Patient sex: F
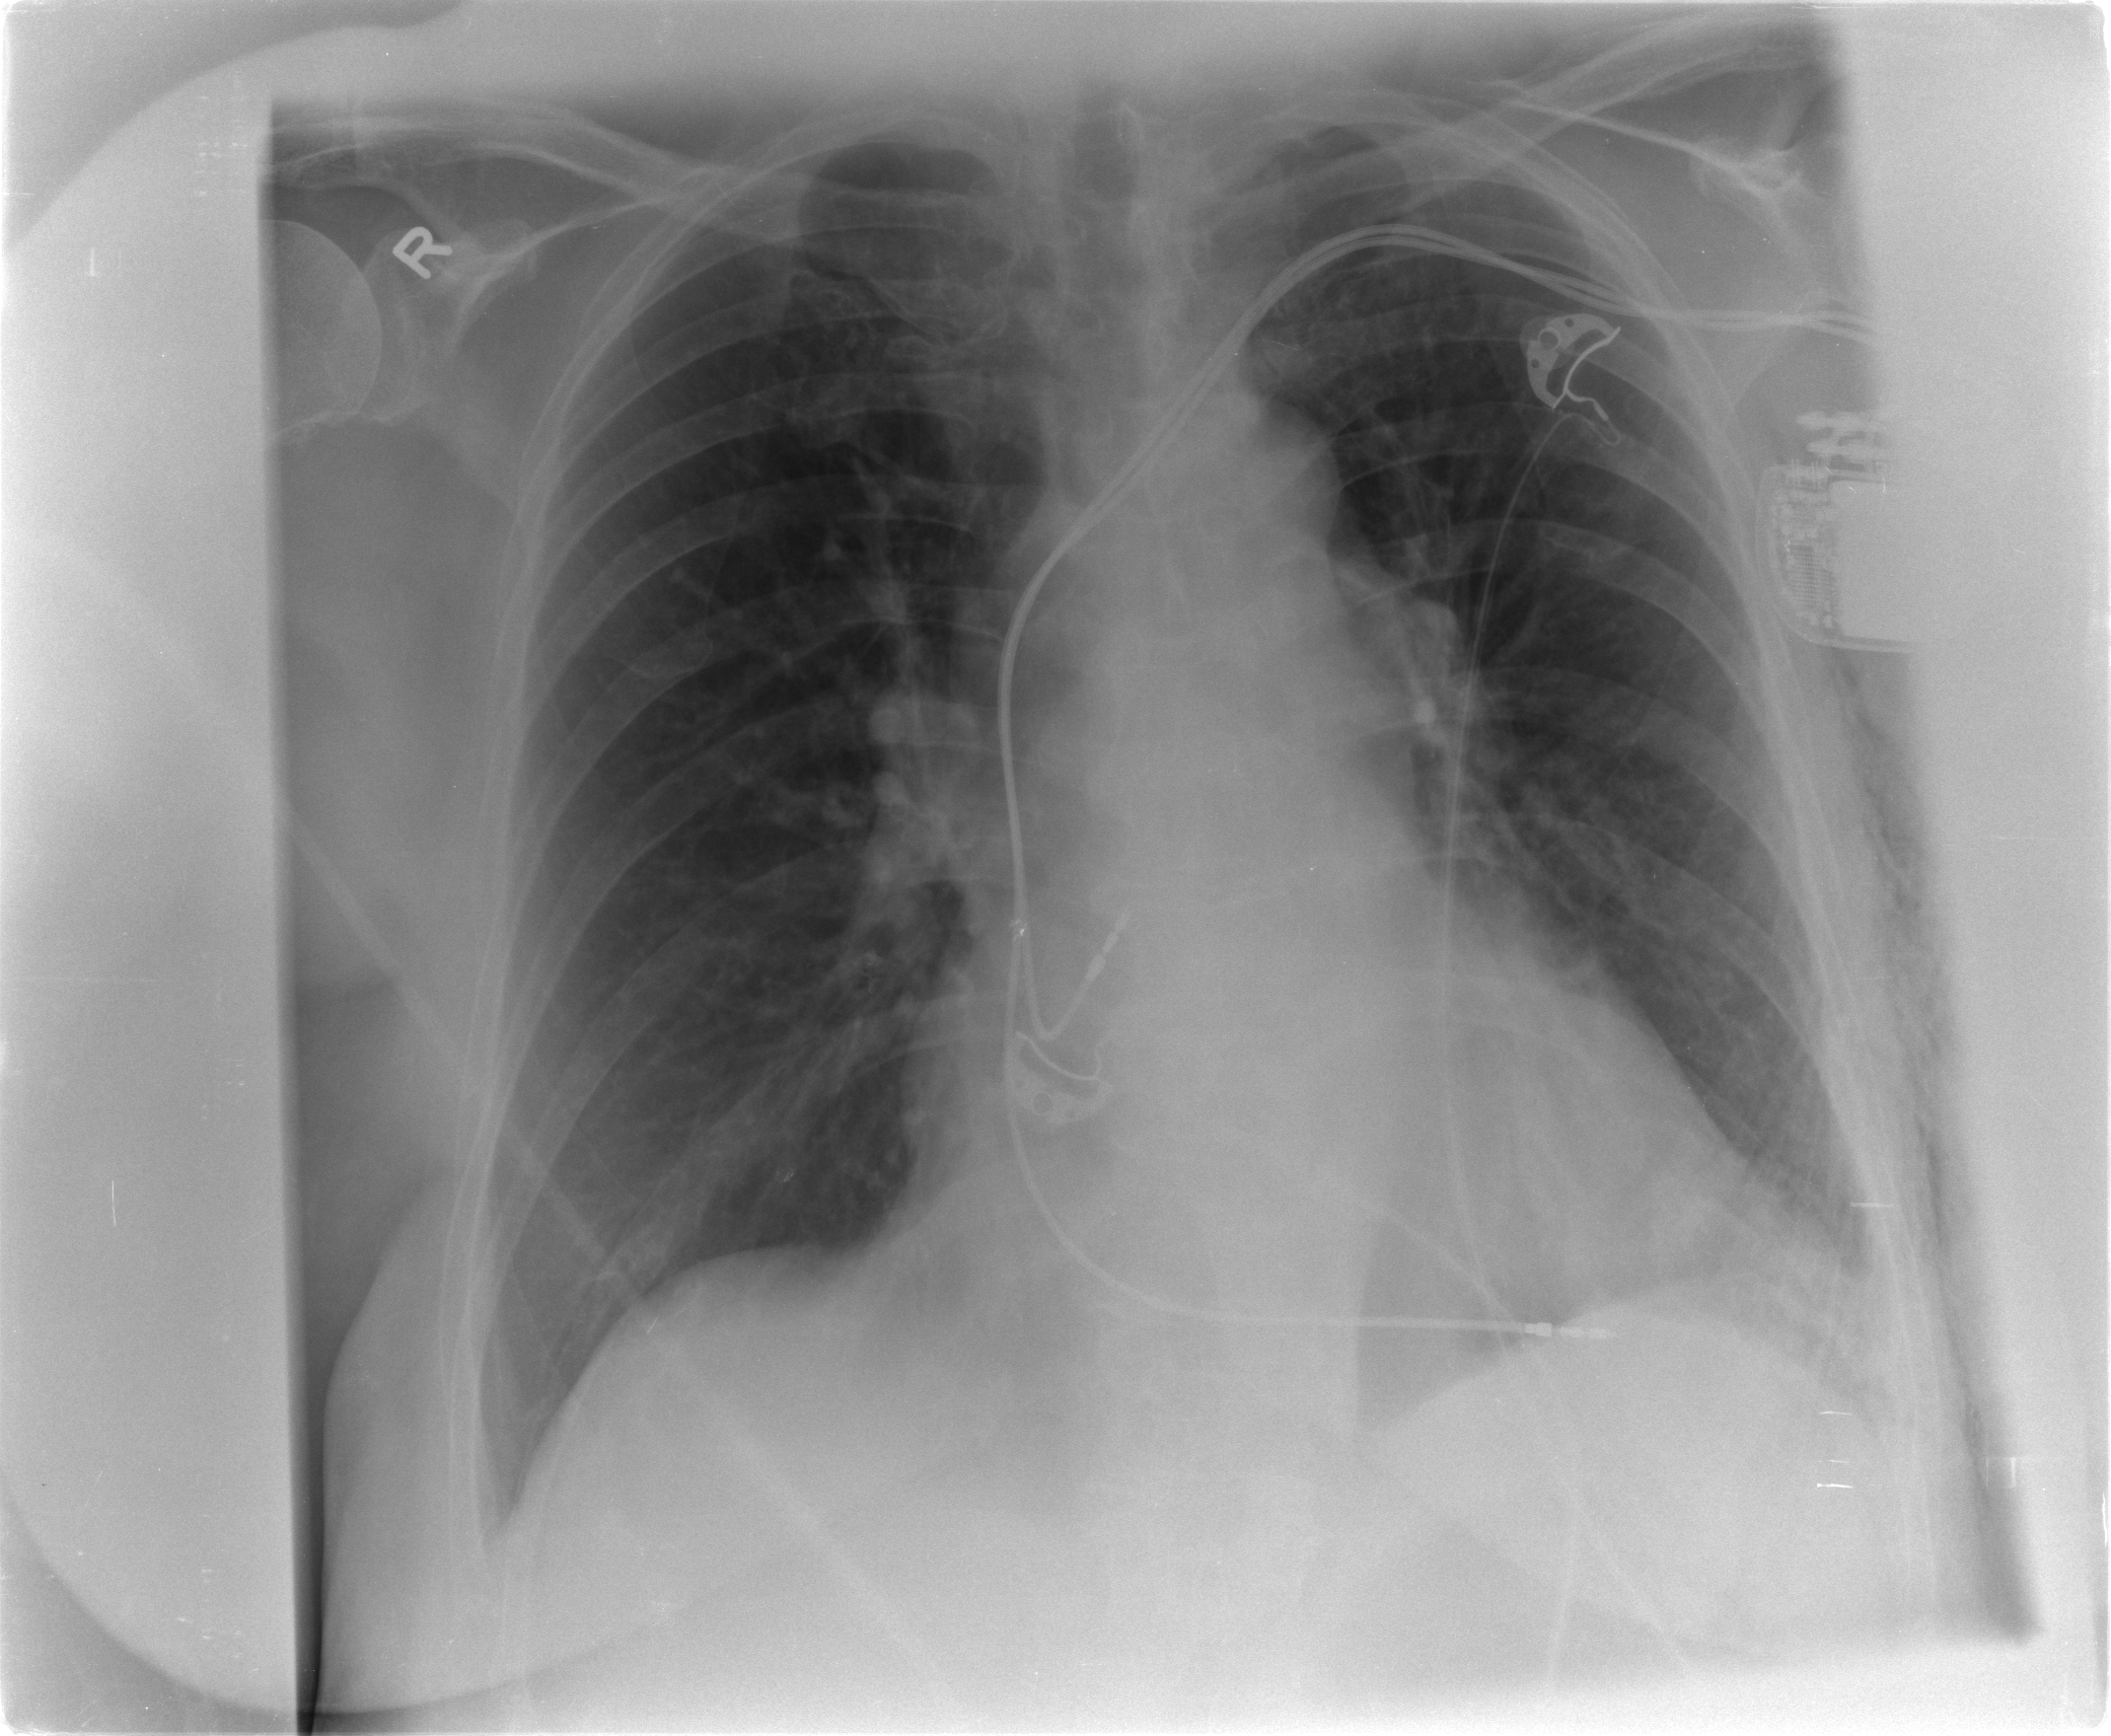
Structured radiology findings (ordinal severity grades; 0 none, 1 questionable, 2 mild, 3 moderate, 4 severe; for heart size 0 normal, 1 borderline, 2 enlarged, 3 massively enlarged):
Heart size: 1
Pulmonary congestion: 0
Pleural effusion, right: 0
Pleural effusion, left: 0
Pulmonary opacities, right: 0
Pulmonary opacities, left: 0
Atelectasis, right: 0
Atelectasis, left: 2